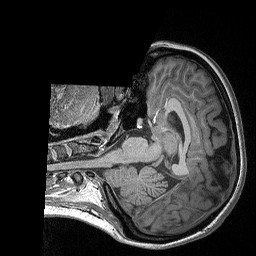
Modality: T1w
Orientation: axial
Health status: ill
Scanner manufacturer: siemens
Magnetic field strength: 3 T
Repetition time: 2.3 s
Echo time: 0.00298 s